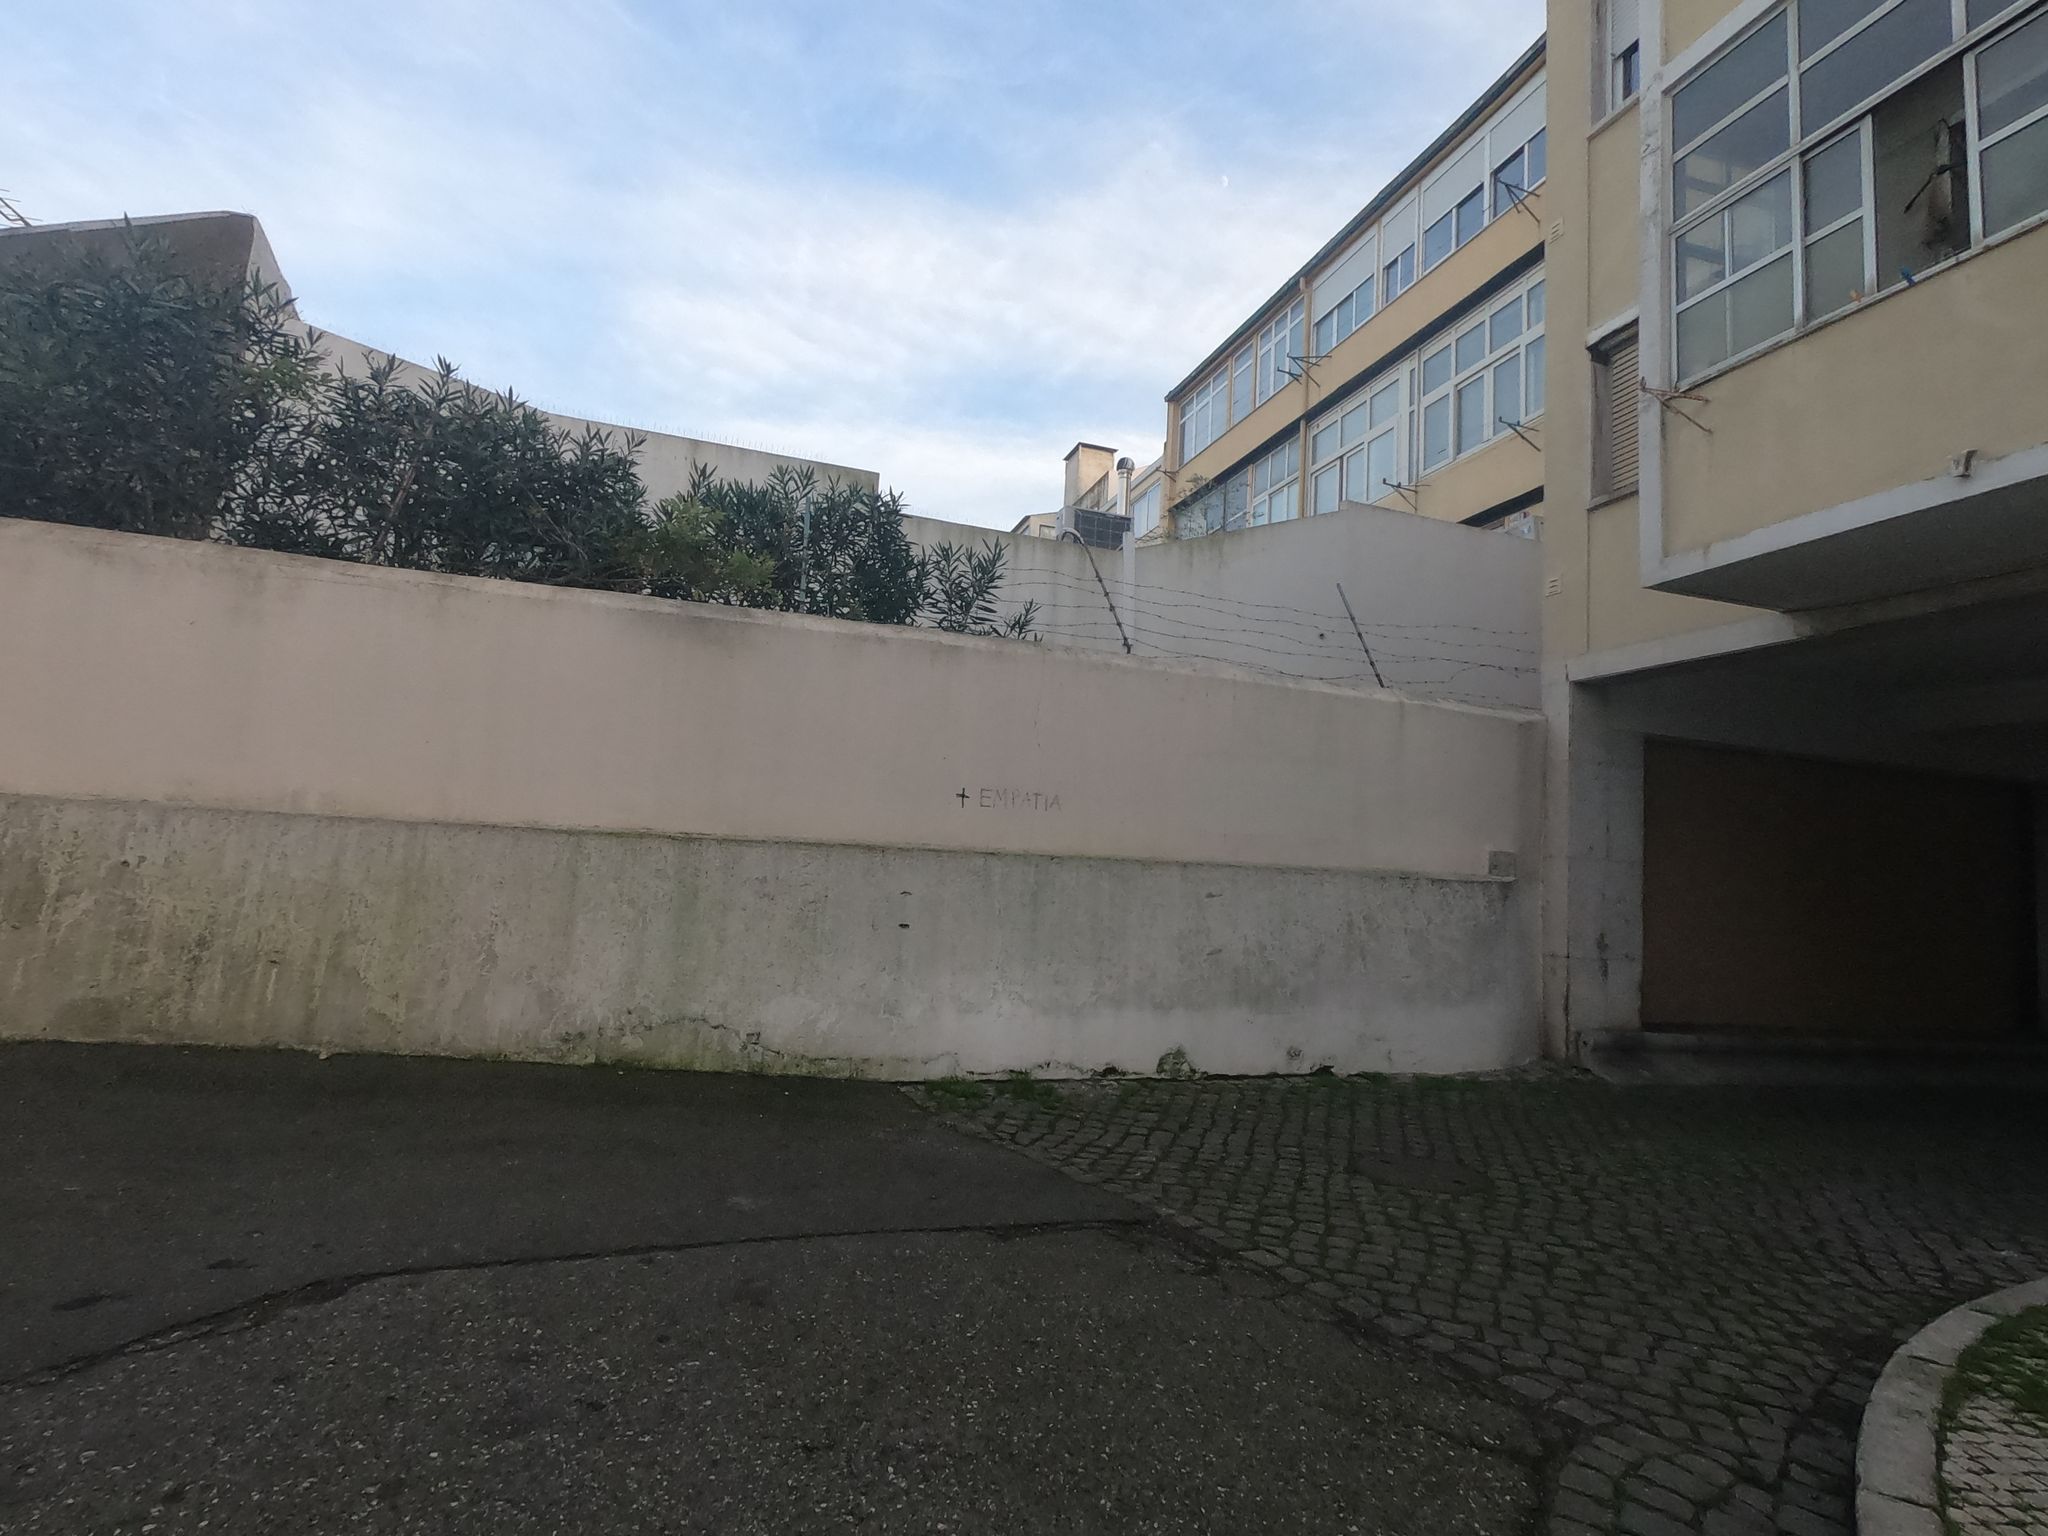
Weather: clear
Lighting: day
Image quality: good
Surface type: walking surface
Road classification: footway, steps, residential
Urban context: urban centre
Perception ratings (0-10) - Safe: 0.62, Lively: 2.57, Beautiful: 3.09, Boring: 4.84, Depressing: 7.85, Wealthy: 1.14